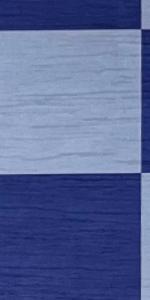
Label: Empty